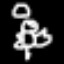
Label: angel